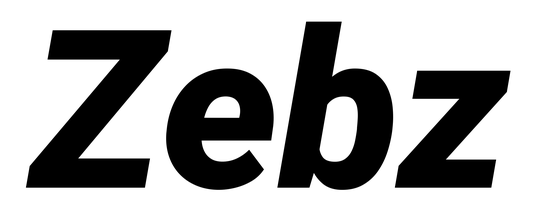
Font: Roboto-Italic_Black_Italic